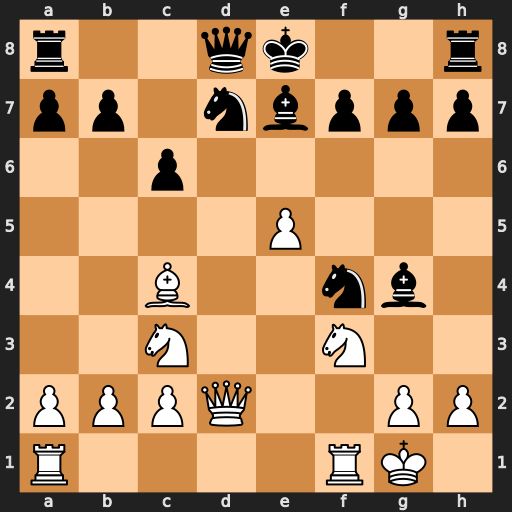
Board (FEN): r2qk2r/pp1nbppp/2p5/4P3/2B2nb1/2N2N2/PPPQ2PP/R4RK1
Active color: w
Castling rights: kq
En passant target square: -
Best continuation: Bxf7+ Kxf7 Qxf4+